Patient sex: M
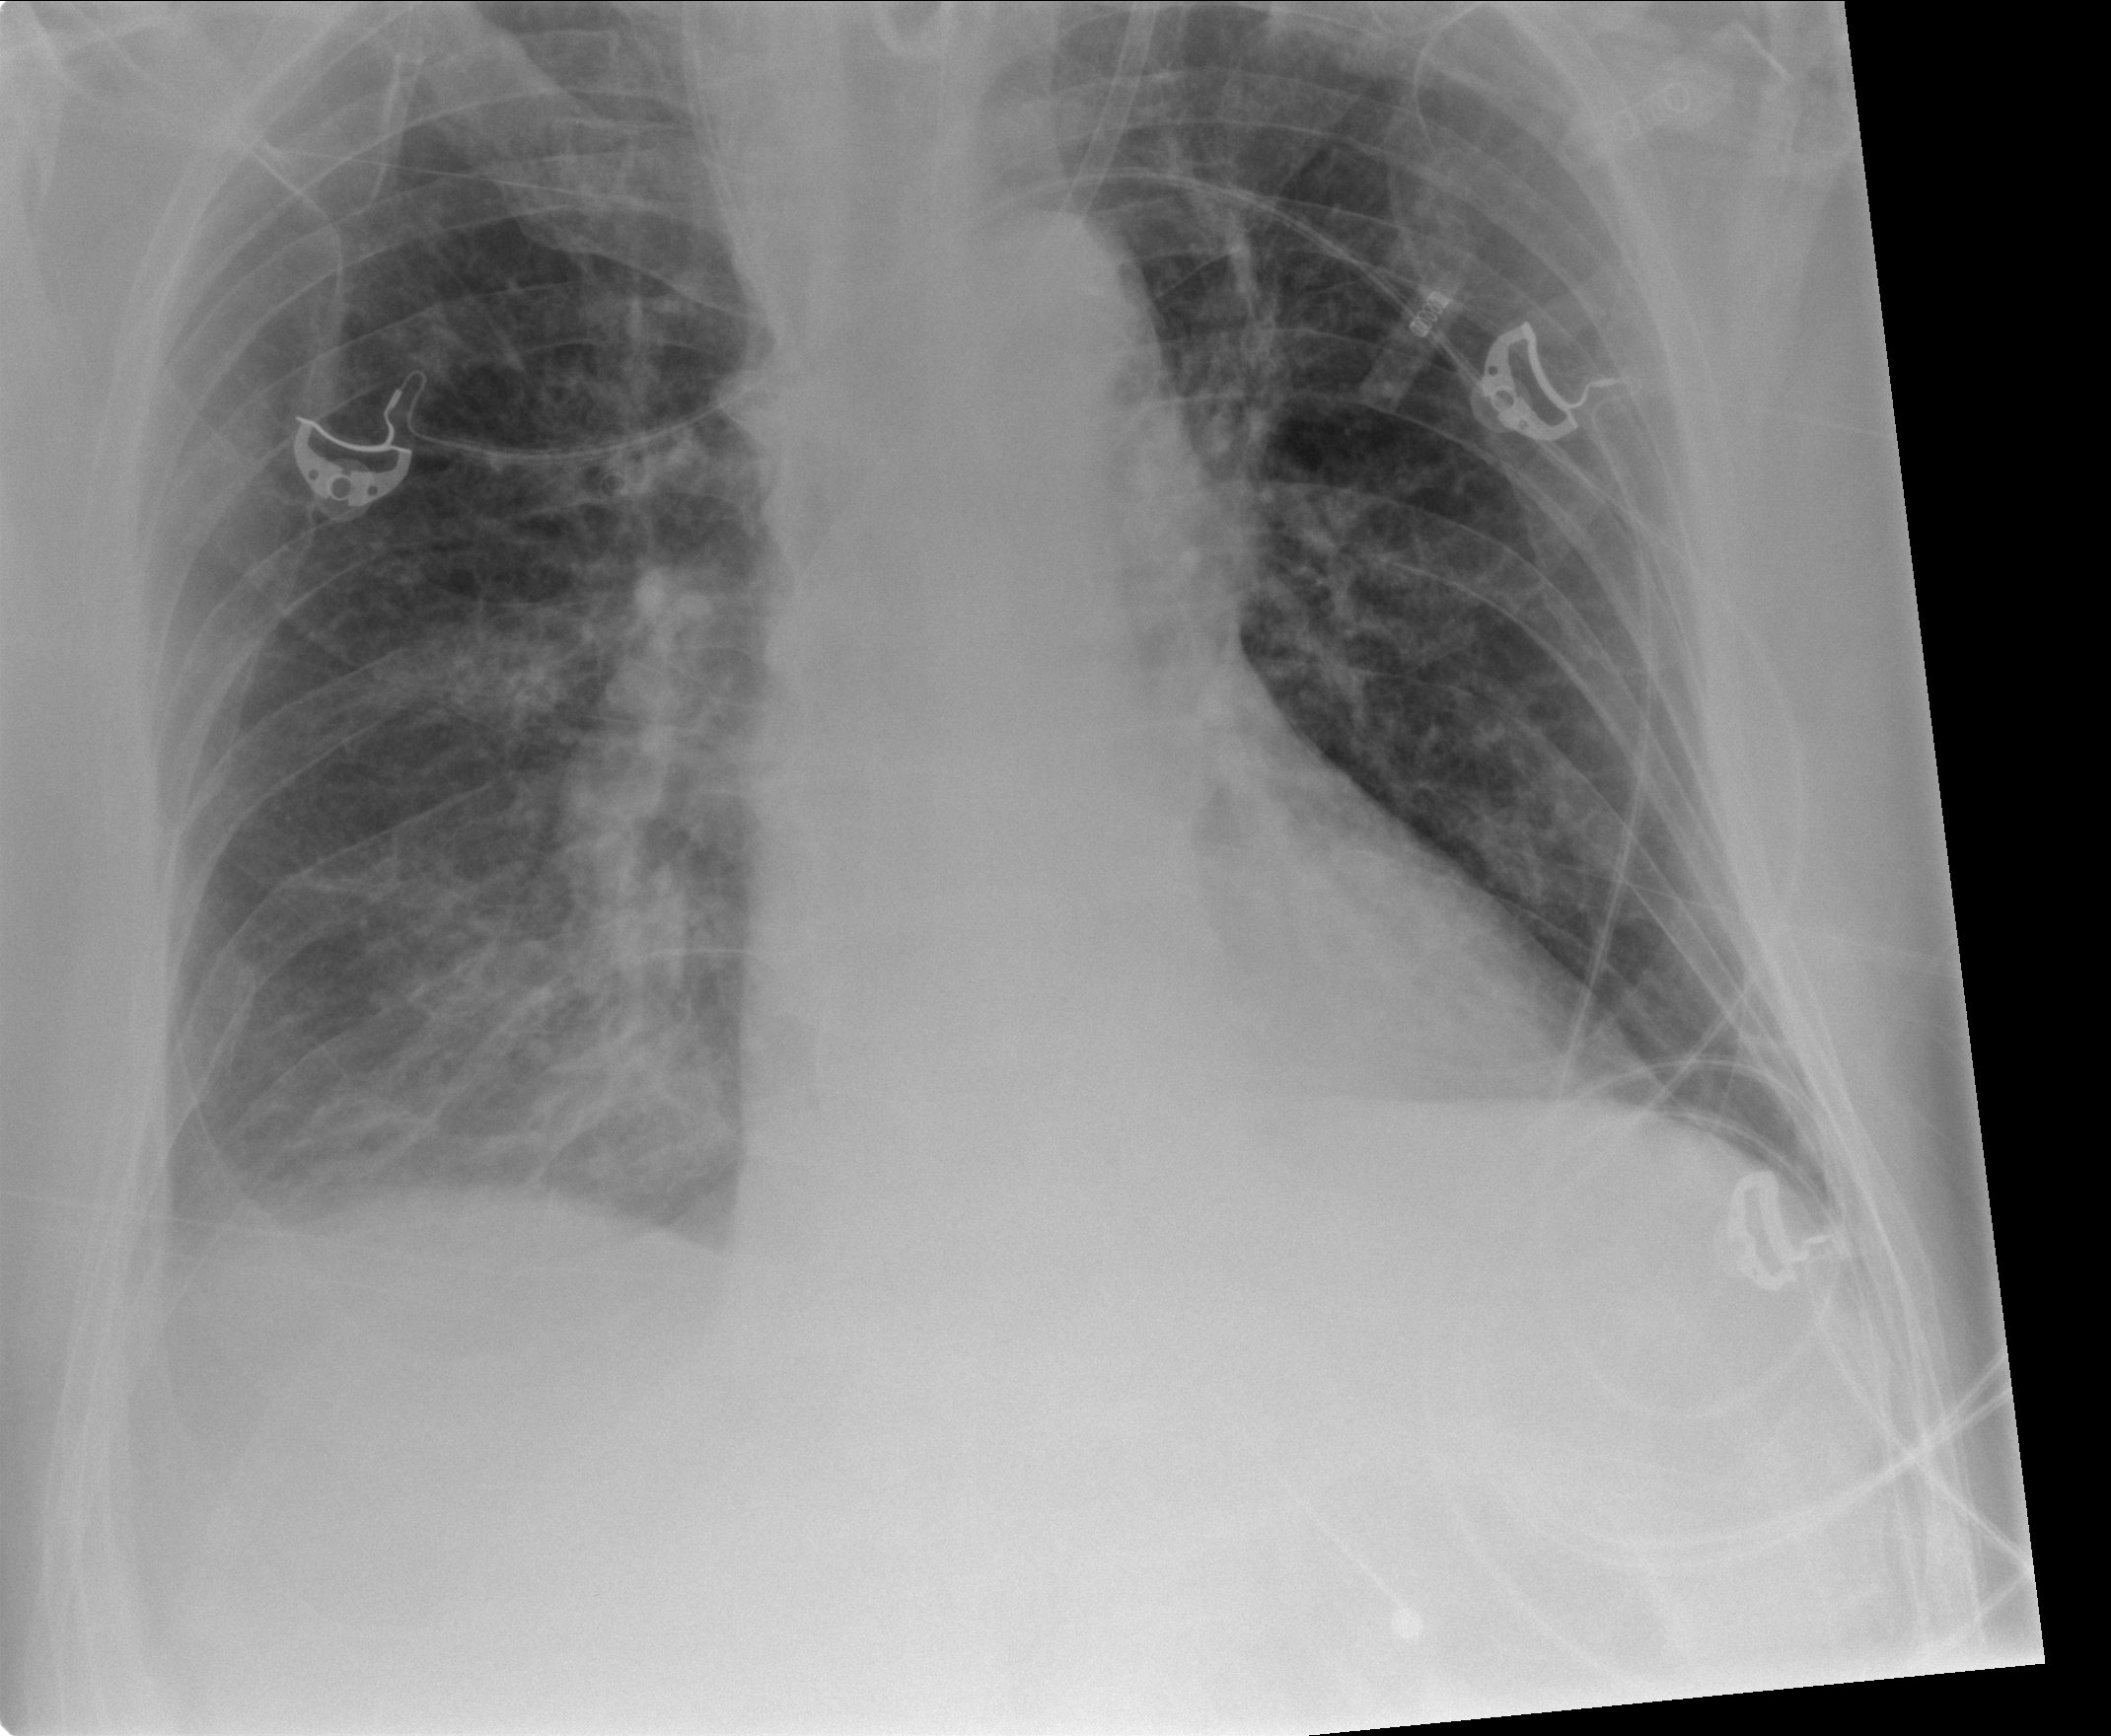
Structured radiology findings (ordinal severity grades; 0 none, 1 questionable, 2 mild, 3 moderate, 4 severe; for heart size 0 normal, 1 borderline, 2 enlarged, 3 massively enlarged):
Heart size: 0
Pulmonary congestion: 2
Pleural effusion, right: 1
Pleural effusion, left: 0
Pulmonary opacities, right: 2
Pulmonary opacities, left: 0
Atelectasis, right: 2
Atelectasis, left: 2